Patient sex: M
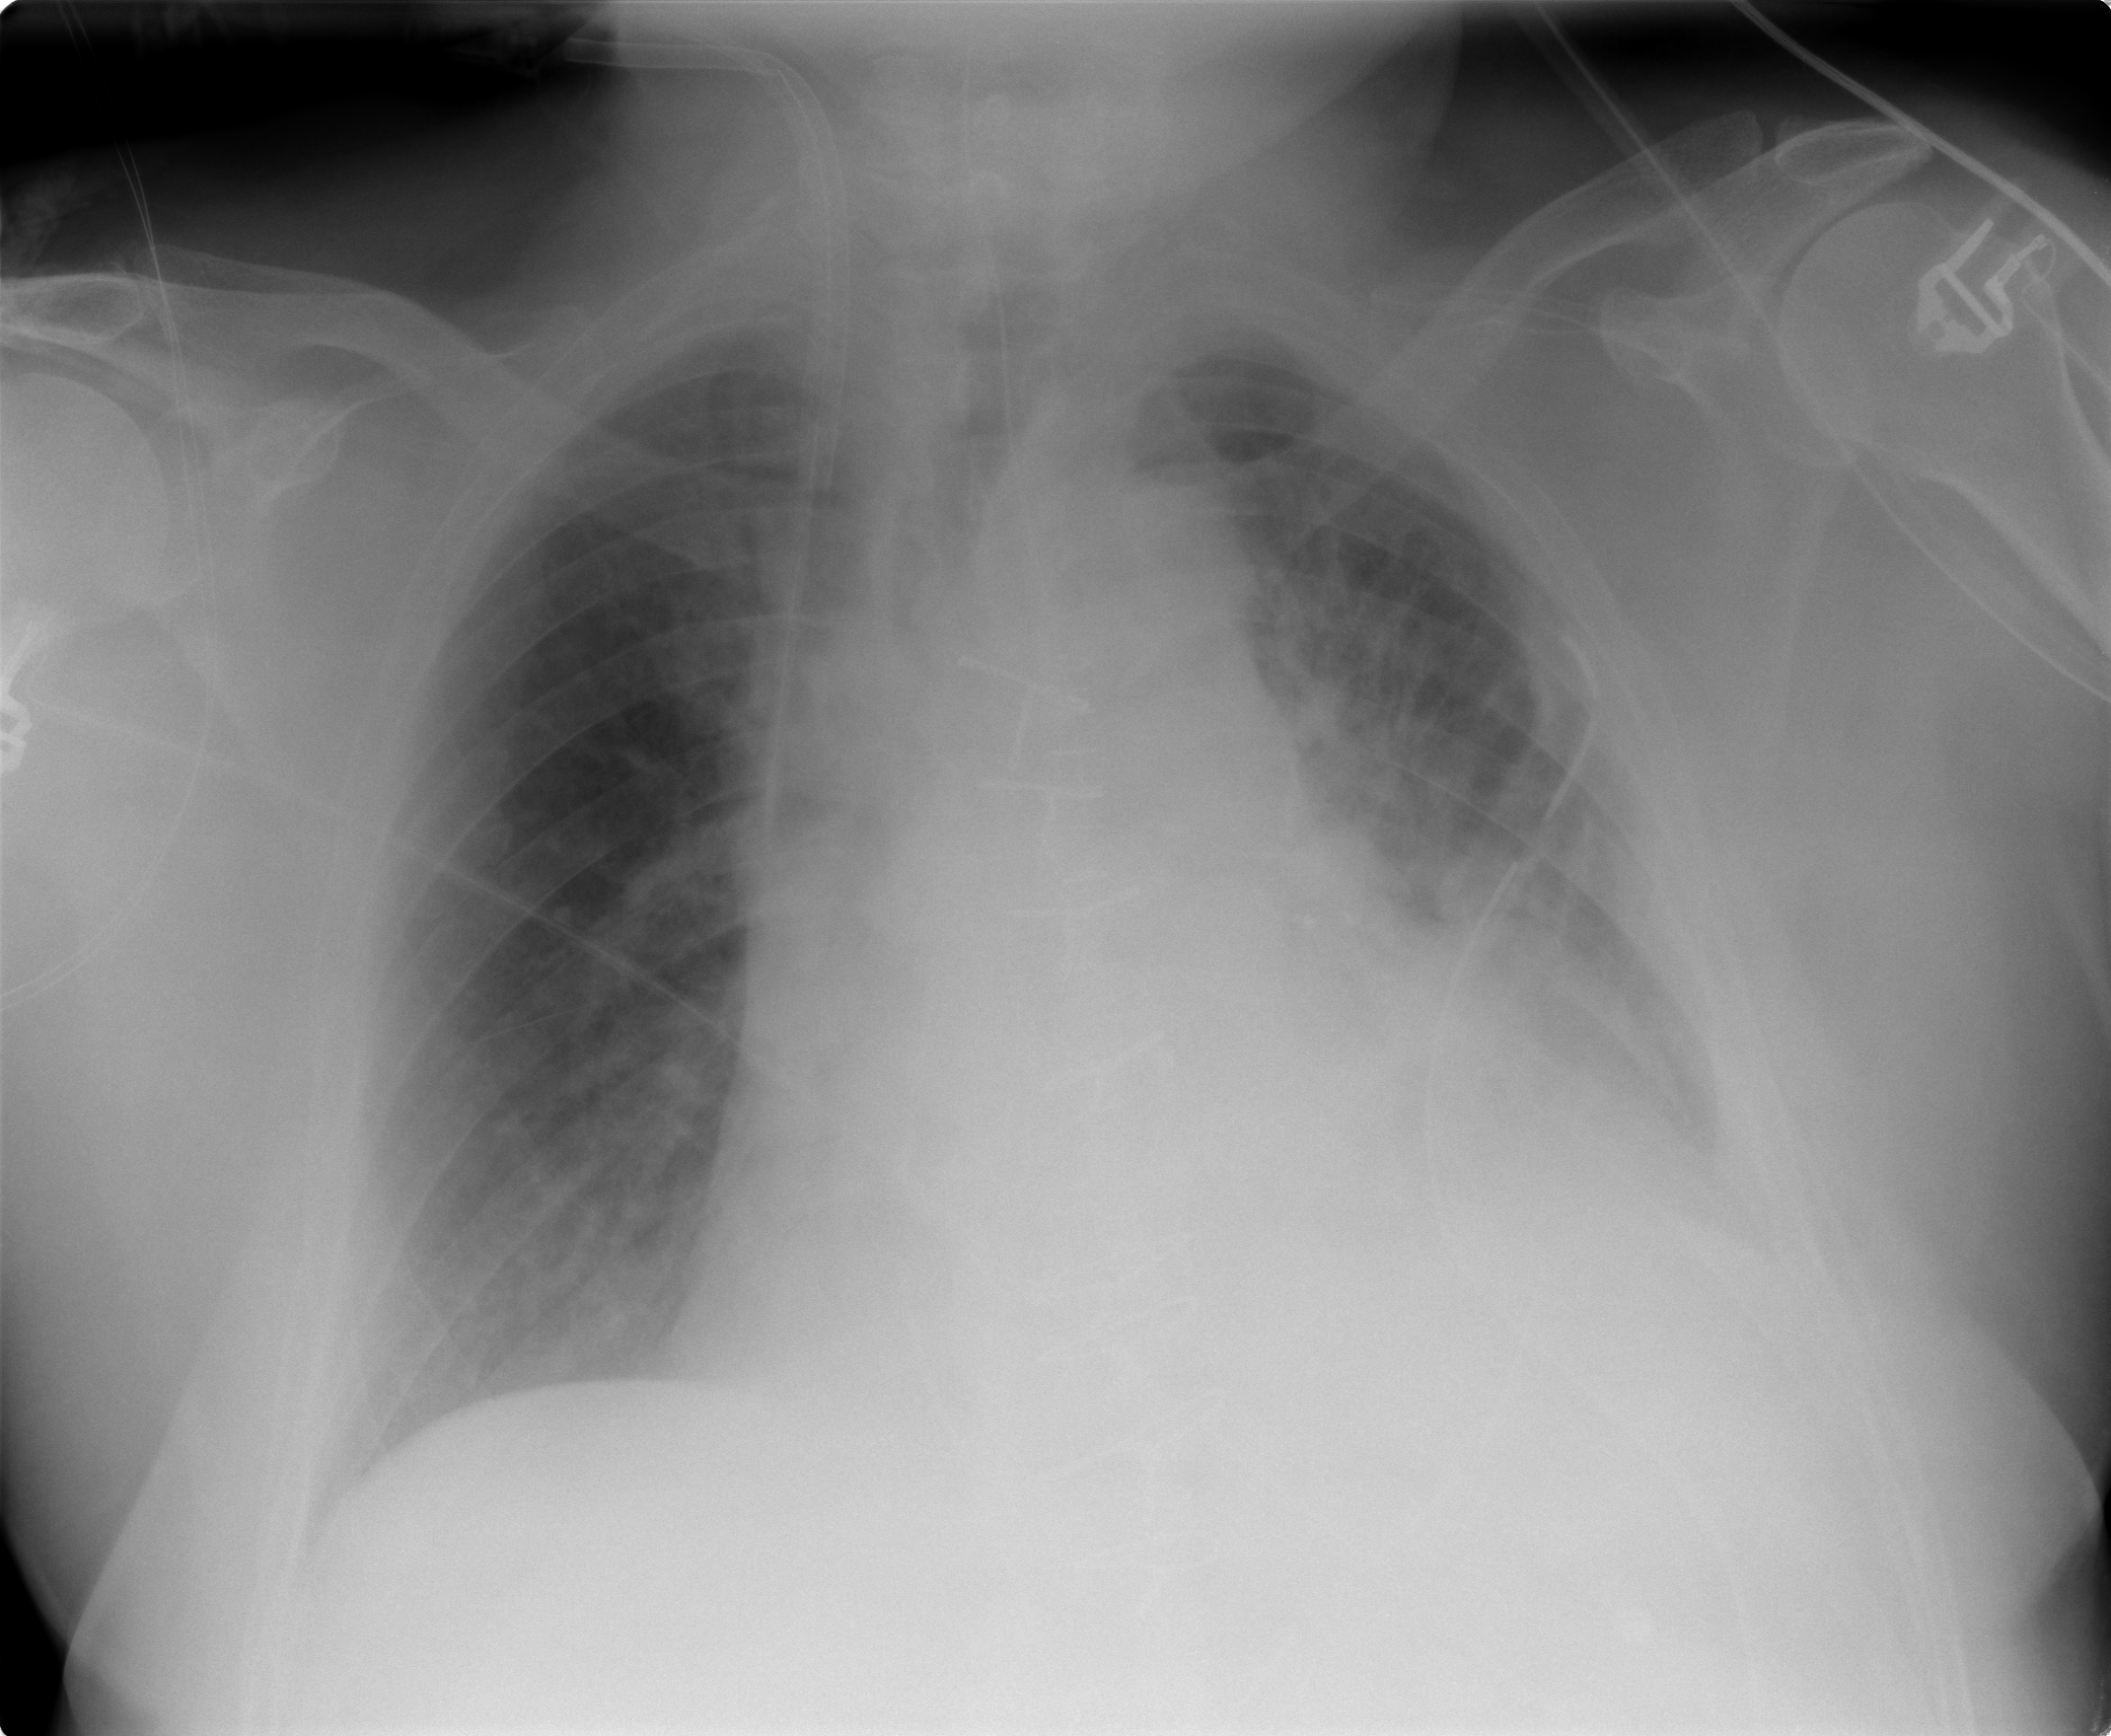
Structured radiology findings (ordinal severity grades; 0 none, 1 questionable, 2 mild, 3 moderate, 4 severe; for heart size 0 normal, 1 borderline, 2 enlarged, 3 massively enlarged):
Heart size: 2
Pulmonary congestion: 0
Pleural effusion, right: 0
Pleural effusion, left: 2
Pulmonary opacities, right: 0
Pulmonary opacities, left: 1
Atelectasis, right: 0
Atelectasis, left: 2